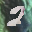
Label: 2